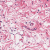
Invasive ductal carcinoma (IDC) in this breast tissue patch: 0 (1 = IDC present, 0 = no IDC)